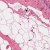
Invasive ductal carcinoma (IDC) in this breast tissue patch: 0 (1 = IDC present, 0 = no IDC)